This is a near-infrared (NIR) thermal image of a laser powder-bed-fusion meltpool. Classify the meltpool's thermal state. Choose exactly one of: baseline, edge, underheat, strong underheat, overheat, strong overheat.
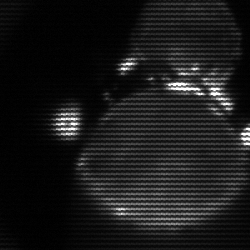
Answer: edge